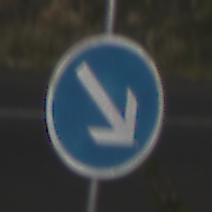
Verkehrszeichen: VorgeschriebeneVorbeifahrtRechts
Umgebung: Outdoor, RoadRail
Tageszeit: MorningAfternoon
Wetter: PartlyCloudy
Licht: Natural
Jahreszeit: NotSpecified
Kontrast: HighContrast